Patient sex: M
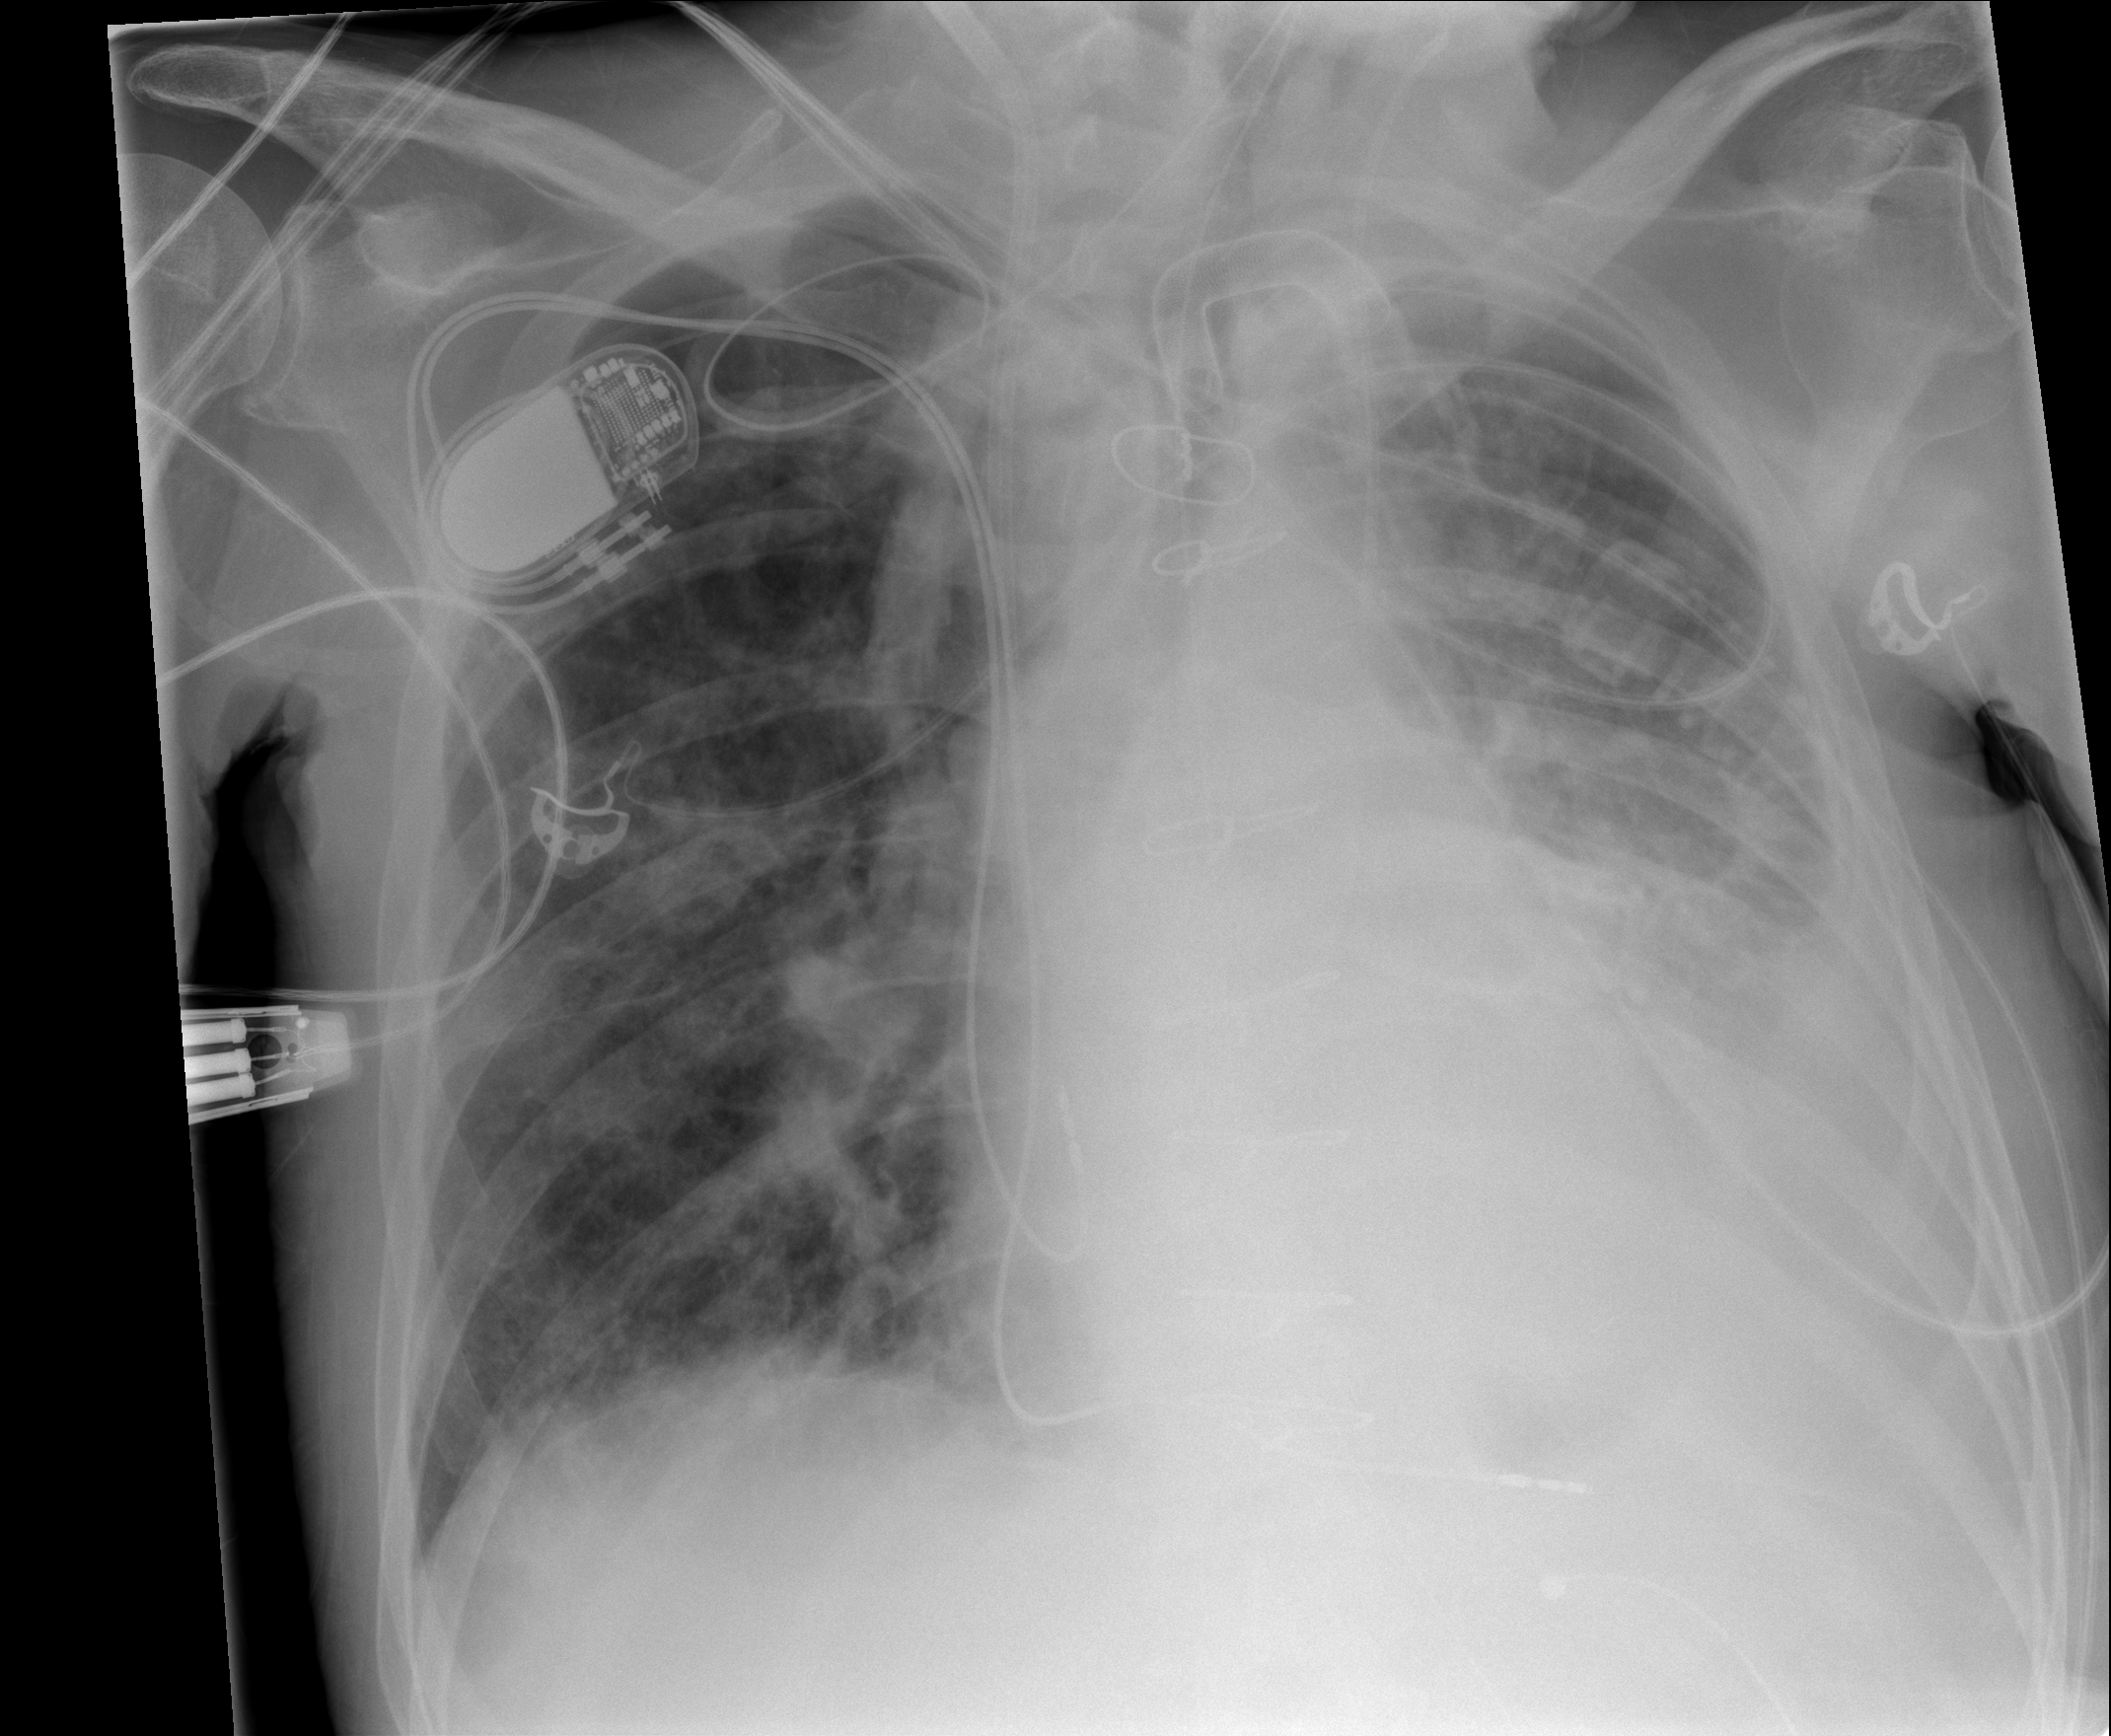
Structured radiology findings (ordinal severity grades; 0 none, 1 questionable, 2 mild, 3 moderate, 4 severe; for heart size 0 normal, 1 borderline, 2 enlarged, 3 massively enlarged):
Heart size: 2
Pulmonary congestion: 2
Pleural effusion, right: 0
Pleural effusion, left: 2
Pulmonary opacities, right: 2
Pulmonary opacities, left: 2
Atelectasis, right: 2
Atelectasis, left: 3